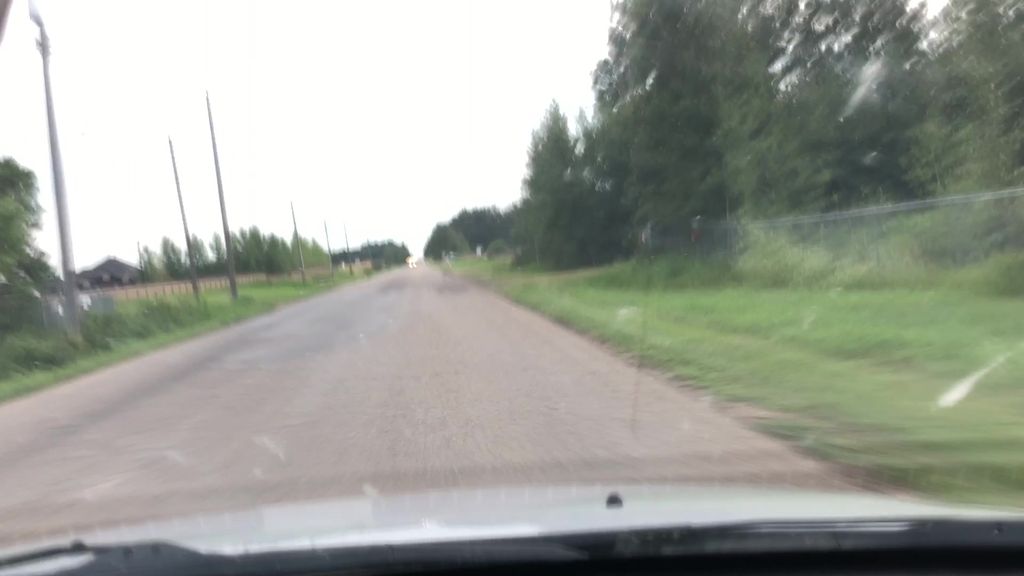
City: edmonton